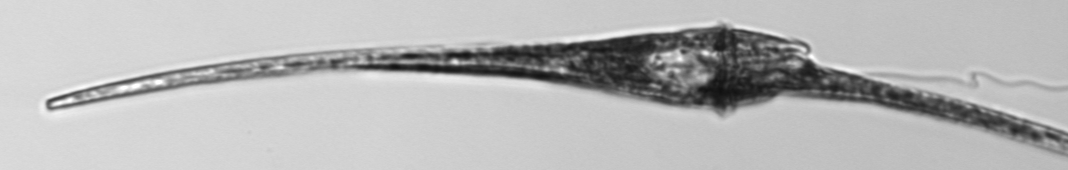
Label: Tripos_fusus